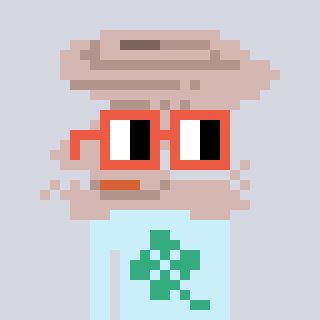
a pixel art character with square orange glasses, a tornado-shaped head and a cold-colored body on a cool background